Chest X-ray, PA view. Patient: 27 years old, sex F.
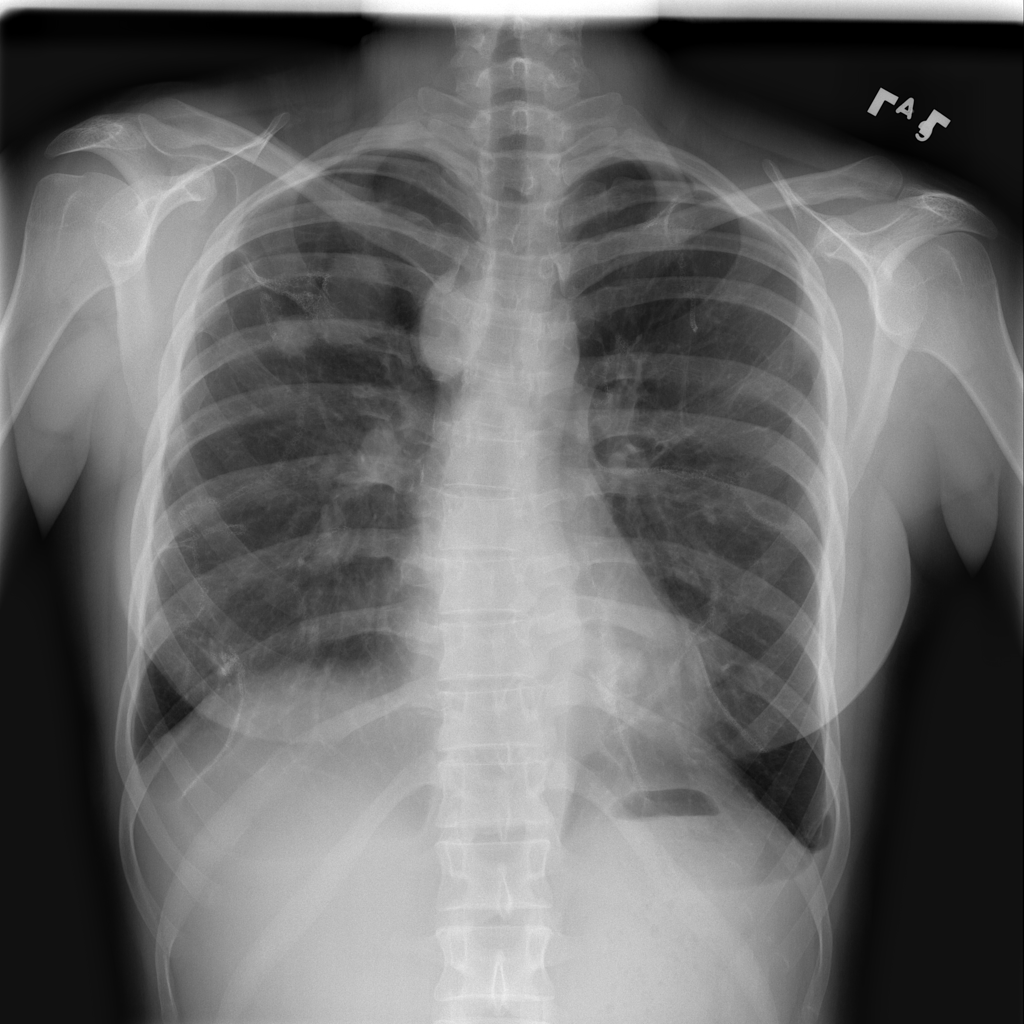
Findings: Effusion, Mass